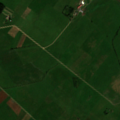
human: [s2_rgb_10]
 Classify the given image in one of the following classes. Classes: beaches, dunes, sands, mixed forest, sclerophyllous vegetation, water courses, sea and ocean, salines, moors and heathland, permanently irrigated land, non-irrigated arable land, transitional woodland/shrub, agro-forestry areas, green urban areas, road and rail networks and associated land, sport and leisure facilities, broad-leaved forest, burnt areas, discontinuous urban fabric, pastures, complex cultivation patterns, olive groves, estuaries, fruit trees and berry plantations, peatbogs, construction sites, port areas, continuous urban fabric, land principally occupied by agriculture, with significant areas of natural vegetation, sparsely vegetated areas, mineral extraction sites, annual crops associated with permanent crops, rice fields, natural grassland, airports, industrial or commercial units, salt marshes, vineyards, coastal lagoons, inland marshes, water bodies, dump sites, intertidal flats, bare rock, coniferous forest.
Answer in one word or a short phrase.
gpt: non-irrigated arable land, land principally occupied by agriculture, with significant areas of natural vegetation